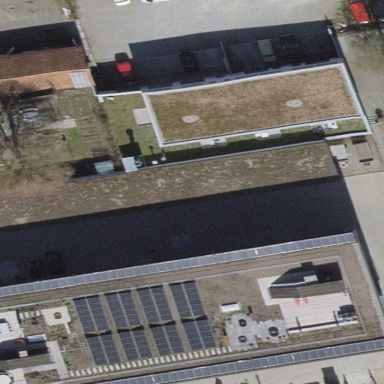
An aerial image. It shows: View of roof of building.